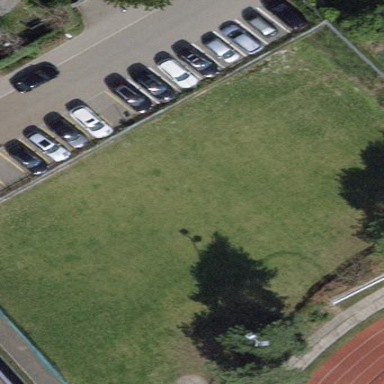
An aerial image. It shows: Grass pitch used for soccer.